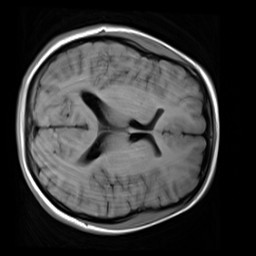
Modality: T1w
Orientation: axial
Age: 22
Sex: female
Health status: healthy
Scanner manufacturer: siemens
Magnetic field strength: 3 T
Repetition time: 4.1 s
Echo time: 0.0085 s